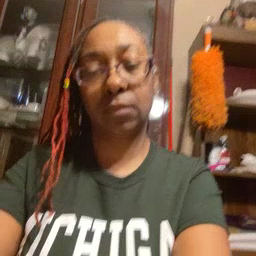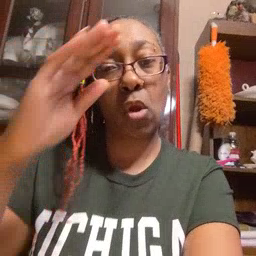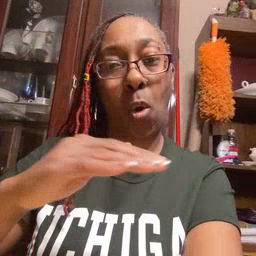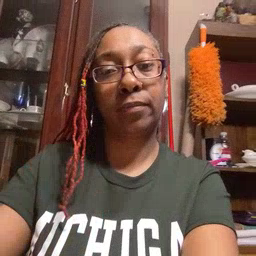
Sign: on